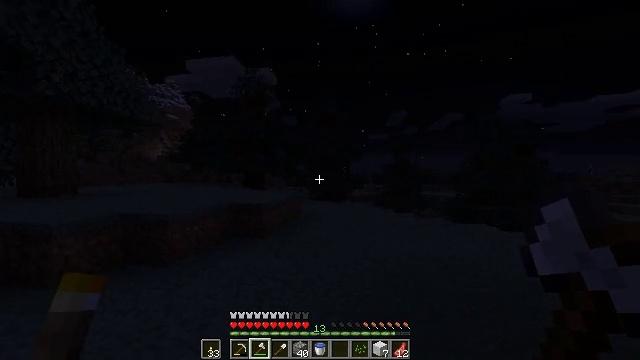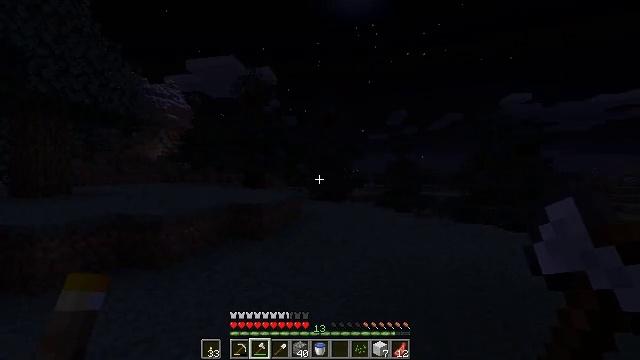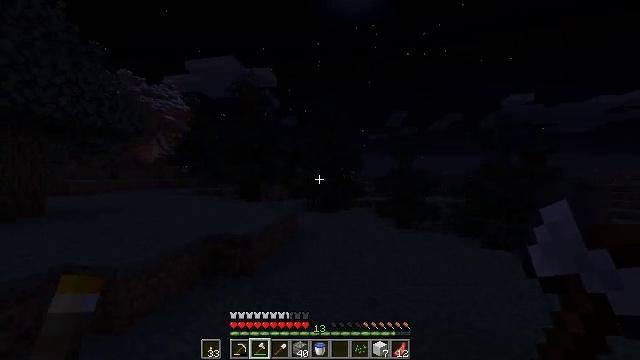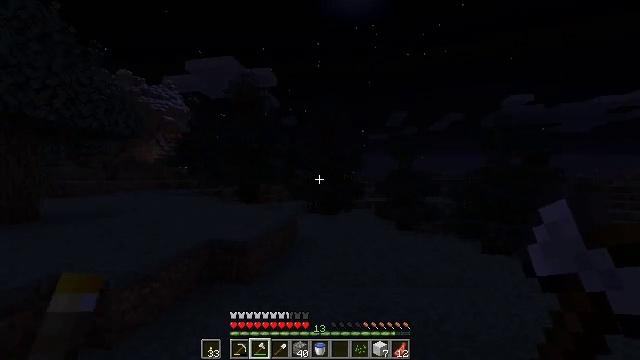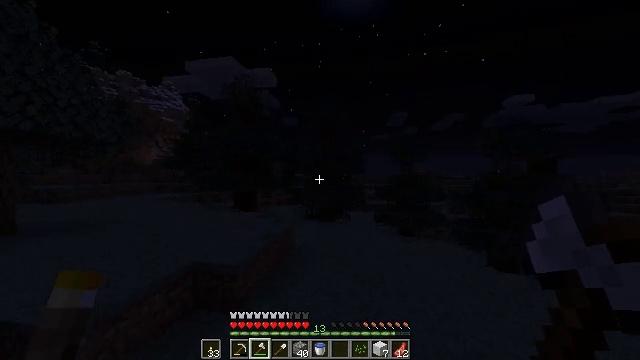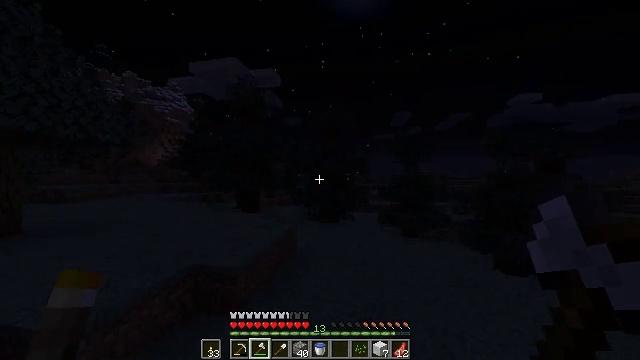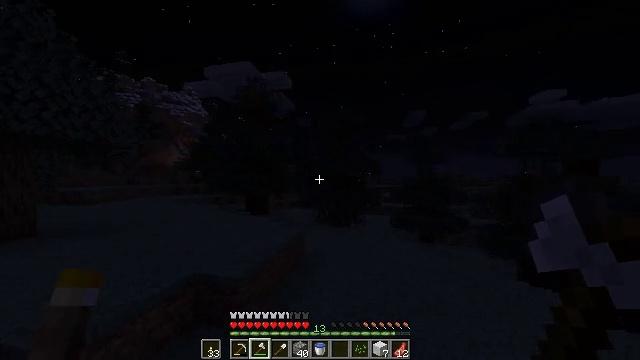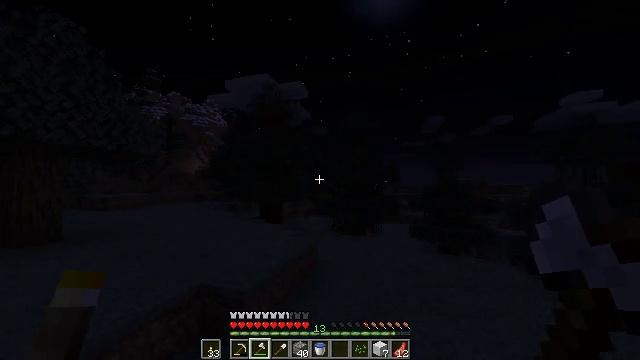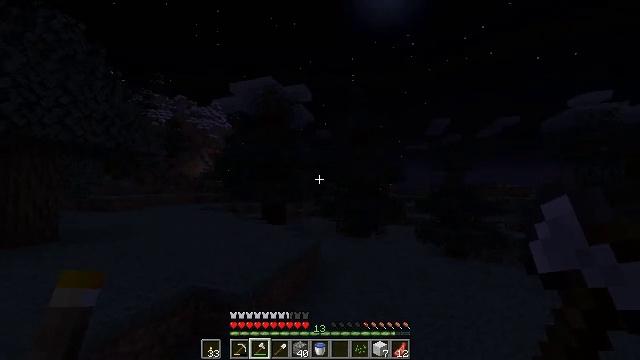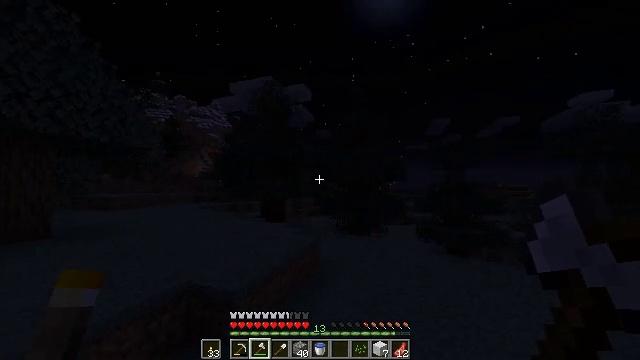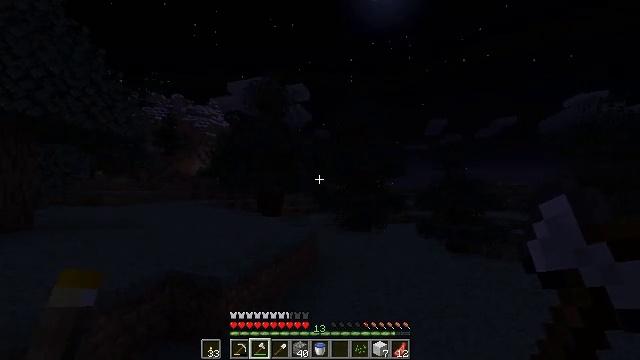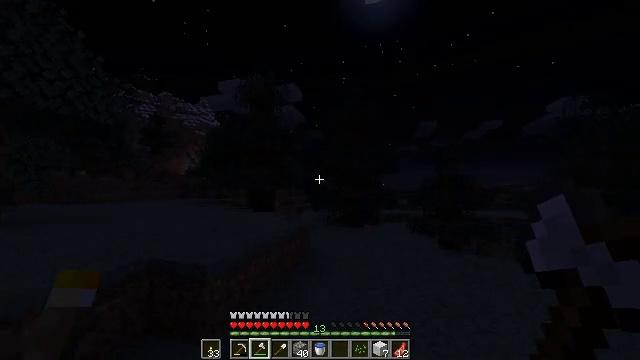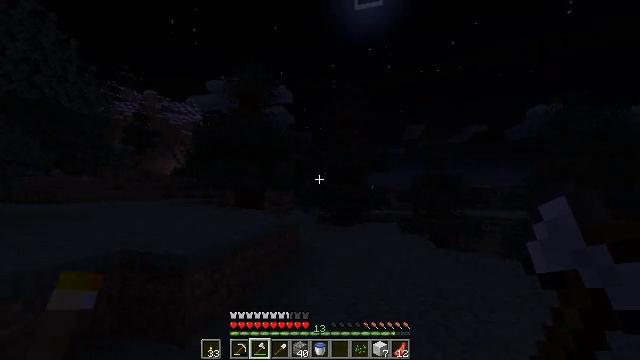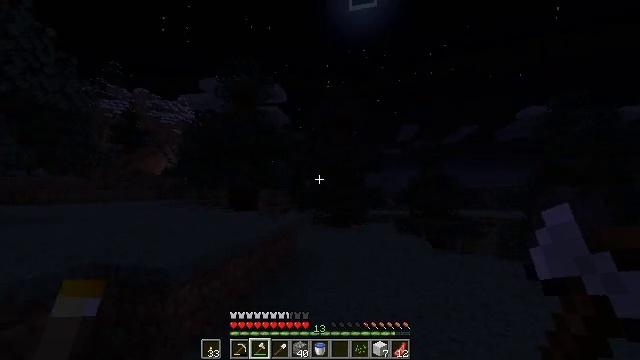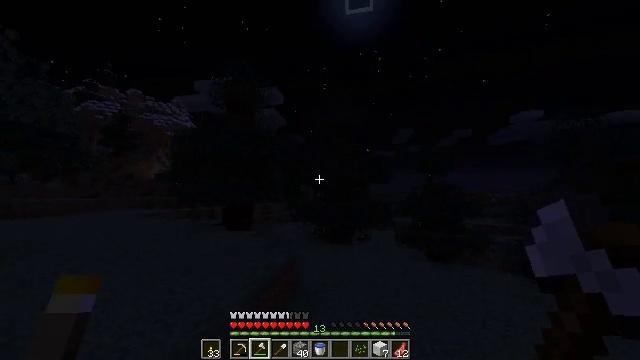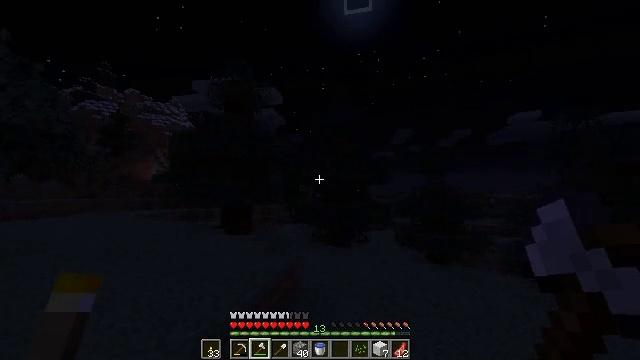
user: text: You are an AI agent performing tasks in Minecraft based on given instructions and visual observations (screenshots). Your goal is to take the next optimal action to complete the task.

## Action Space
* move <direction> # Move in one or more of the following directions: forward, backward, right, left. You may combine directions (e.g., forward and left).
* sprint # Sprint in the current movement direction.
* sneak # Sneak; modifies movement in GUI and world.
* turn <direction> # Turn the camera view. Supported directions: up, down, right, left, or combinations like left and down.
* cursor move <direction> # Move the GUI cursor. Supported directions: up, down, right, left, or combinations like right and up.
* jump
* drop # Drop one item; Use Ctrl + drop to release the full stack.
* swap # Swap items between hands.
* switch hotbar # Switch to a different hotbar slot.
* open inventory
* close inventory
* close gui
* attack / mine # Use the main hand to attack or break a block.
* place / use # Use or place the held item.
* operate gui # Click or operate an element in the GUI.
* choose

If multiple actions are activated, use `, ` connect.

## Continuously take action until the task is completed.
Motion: motion action
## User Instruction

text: Break the hay block to collect it.
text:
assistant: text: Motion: move forward and move right, sprint, jump
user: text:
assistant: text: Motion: move forward and move right, sprint, jump
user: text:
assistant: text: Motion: move forward and move right, sprint, jump
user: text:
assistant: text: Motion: move forward and move right, sprint, jump
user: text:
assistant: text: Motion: move forward and move right, sprint, jump
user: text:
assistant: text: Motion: move forward and move left, sprint, turn left, jump
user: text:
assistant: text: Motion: move forward and move left, sprint, turn left and up, jump
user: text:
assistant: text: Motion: move forward and move left, sprint, turn left, jump
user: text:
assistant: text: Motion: move forward and move left, sprint, jump
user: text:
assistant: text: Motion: move forward and move left, sprint, jump
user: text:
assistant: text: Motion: move forward and move left, sprint, turn right, jump
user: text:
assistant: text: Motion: move forward and move left, sprint, turn right, jump
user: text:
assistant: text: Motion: move forward and move left, sprint, turn right, jump
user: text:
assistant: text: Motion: move forward and move left, sprint, turn right, jump
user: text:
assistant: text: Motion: move forward and move left, sprint, jump
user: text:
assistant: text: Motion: move forward and move left, sprint, jump
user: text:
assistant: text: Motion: move forward and move left, sprint, jump
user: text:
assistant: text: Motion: move forward and move left, sprint, jump
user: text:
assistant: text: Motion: move forward and move left, sprint, jump
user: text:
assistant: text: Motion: move forward and move left, sprint, jump
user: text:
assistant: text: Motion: move forward and move left, sprint, jump
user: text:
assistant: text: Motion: move forward and move left, sprint, turn left, jump
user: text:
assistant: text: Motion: move forward and move left, sprint, turn left, jump
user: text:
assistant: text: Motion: move forward and move left, sprint, turn left and up, jump
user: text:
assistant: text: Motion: move forward and move left, sprint, turn left and up, jump
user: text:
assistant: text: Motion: move forward and move left, sprint, turn left, jump
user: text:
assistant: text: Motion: move forward and move left, sprint, turn left, jump
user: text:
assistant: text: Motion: move forward and move left, sprint, turn left, jump
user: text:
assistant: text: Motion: move forward and move left, sprint, jump
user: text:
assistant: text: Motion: move forward and move left, sprint, jump